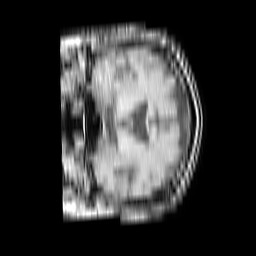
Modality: T1w
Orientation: coronal
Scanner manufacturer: philips
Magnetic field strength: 1.5 T
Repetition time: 0.1918 s
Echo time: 0.001921 s